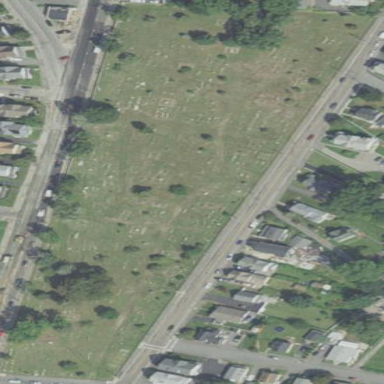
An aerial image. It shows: Cemetery.